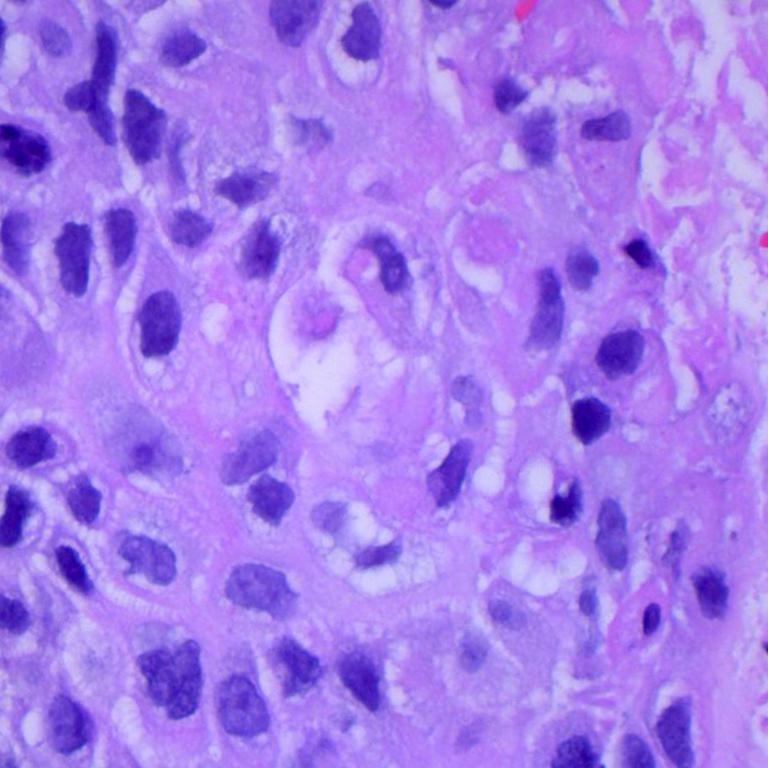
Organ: lung
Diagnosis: squamous carcinomas